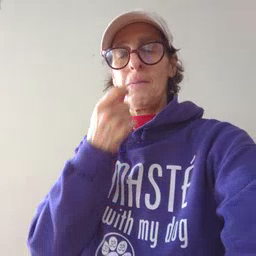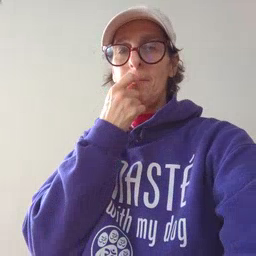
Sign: pencil